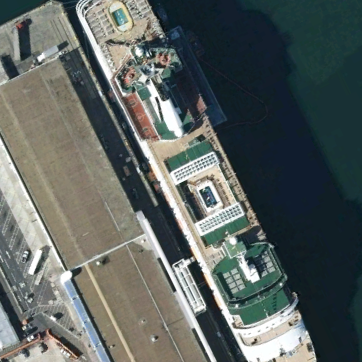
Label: Megayacht